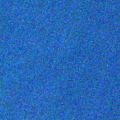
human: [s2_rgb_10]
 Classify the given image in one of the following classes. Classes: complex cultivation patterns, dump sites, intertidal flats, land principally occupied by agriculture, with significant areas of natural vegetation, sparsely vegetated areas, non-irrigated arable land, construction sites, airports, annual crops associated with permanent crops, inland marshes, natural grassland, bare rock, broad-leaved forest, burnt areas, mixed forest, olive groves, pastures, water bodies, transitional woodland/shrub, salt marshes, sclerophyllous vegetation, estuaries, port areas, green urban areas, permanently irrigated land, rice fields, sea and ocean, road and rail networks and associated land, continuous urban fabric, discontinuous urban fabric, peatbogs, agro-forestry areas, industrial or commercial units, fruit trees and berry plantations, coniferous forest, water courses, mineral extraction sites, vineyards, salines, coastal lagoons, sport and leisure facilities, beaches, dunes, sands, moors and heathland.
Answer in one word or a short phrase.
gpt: sea and ocean